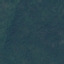
Land use / land cover class: Forest